Field crop: maize
Growth stage: 2
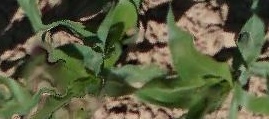
Species: maize